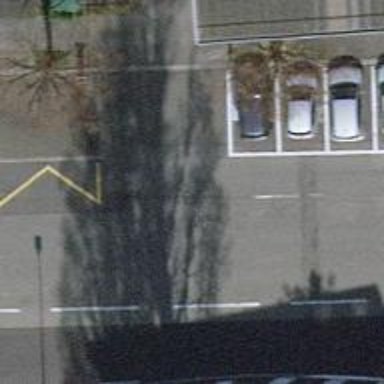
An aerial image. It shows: Bus stop with platform for public transport.